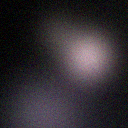
Screen state: off